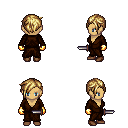
a pixel art fantasy rpg character, female body template, human, tanned skin, brown robe, white pants, blonde pixie cut hairstyle, gold gloves, brown shoes, dagger, four views (front, back, left, right), 2x2 character sprite sheet, small pixel art, hard edges, no anti-aliasing